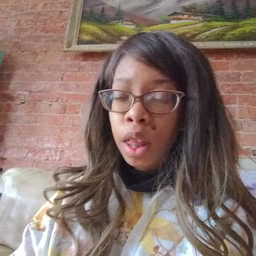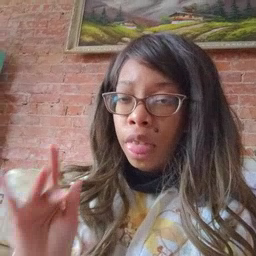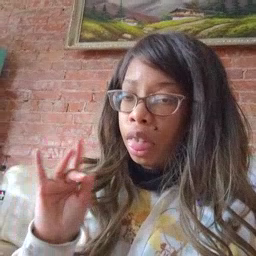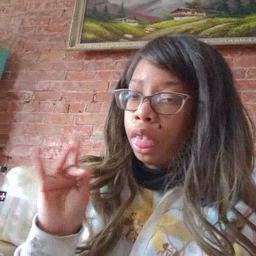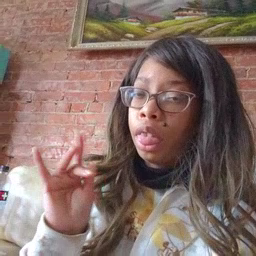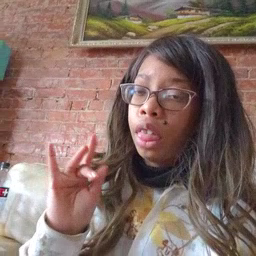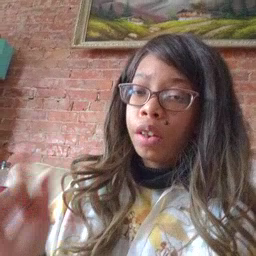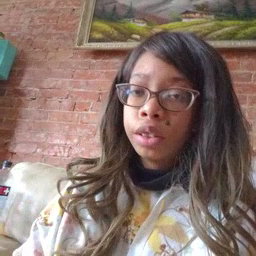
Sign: yucky